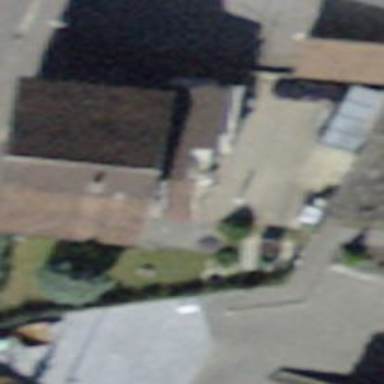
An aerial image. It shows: Simple and straightforward house.